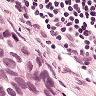
Metastatic tissue present: yes